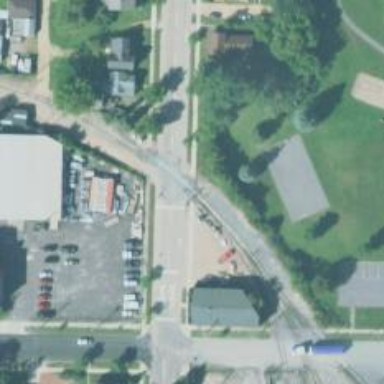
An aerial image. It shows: Railway crossing.